Question: I wrote a code to check if the user name and password are for admin or not ...
If yes redirect to admin activity (Activity_2) other wise redirect the user to another activity(ac) ...
but my code has something wrong because the status of the toggle button didn't change as I want :\

this my code for the main activity :
'''
package com.example.task_7;
import android.os.Bundle;
import android.app.Activity;
import android.content.Intent;
import android.util.Log;
import android.view.Menu;
import android.view.View;
import android.view.View.OnClickListener;
import android.widget.Button;
import android.widget.EditText;
import android.widget.TextView;
import android.widget.ToggleButton;
public class MainActivity extends Activity {
Button b1;
ToggleButton b2;
EditText t1,t2;
@Override
protected void onCreate(Bundle savedInstanceState) {
super.onCreate(savedInstanceState);
setContentView(R.layout.activity_main);
b1=(Button) findViewById(R.id.login);
b2=(ToggleButton) findViewById(R.id.isAdmin);
t1=(EditText) findViewById(R.id.userName);
t2=(EditText) findViewById(R.id.password);
b2.setChecked(false);
b2.setEnabled(false);
if(t1.getText().toString().equals("e") && t2.getText().toString().equals("123") ){
b2.setEnabled(true);
b2.setText("ON");
}
b1.setOnClickListener(new View.OnClickListener() {
@Override
public void onClick(View arg0) {
// TODO Auto-generated method stub
Intent i;
if(b2.isChecked()) {
i = new Intent(getApplicationContext(), Activity_2.class);
i.putExtra("UserName", t1.getText().toString());
i.putExtra("Password", t2.getText().toString());
startActivity(i);
}
else {
i = new Intent(getApplicationContext(), ac.class);
i.putExtra("UserName", t1.getText().toString());
startActivity(i);
}
}
});
}
}
'''
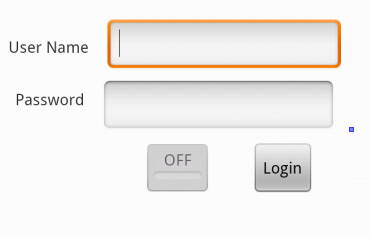
Answer: You need to add 'setChecked(true)' inside 'afterTextChanged' or your code will never work because 'b2.isChecked()' is always going to be 'false'.
This is your problem: The 'onCreate' function is only called when the activity is created.
When the activity is created, all texts are empty so checking if the TextViews are filled with the admin username and password does not make any sense. You must check for them each time the user presses a key. You can achieve this adding a 'addTextChangedListener()' to the TextViews, so the function inside the listener is called each time the text changes:
'''
b1=(Button) findViewById(R.id.login);
b2=(ToggleButton) findViewById(R.id.isAdmin);
t1=(EditText) findViewById(R.id.userName);
t2=(EditText) findViewById(R.id.password);
TextWatcher listener = new TextWatcher() {
@Override
public void onTextChanged(CharSequence s, int start, int before, int count) {
}
@Override
public void beforeTextChanged(CharSequence s, int start, int count, int after) {
}
@Override
public void afterTextChanged(Editable s) {
if(t1.getText().toString().equals("e") && t2.getText().toString().equals("123")){
b2.setChecked(true);
b2.setEnabled(true);
b2.setText("ON");
}
}
};
t1.addTextChangedListener(listener);
t2.addTextChangedListener(listener);
'''